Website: walmart
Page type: cart
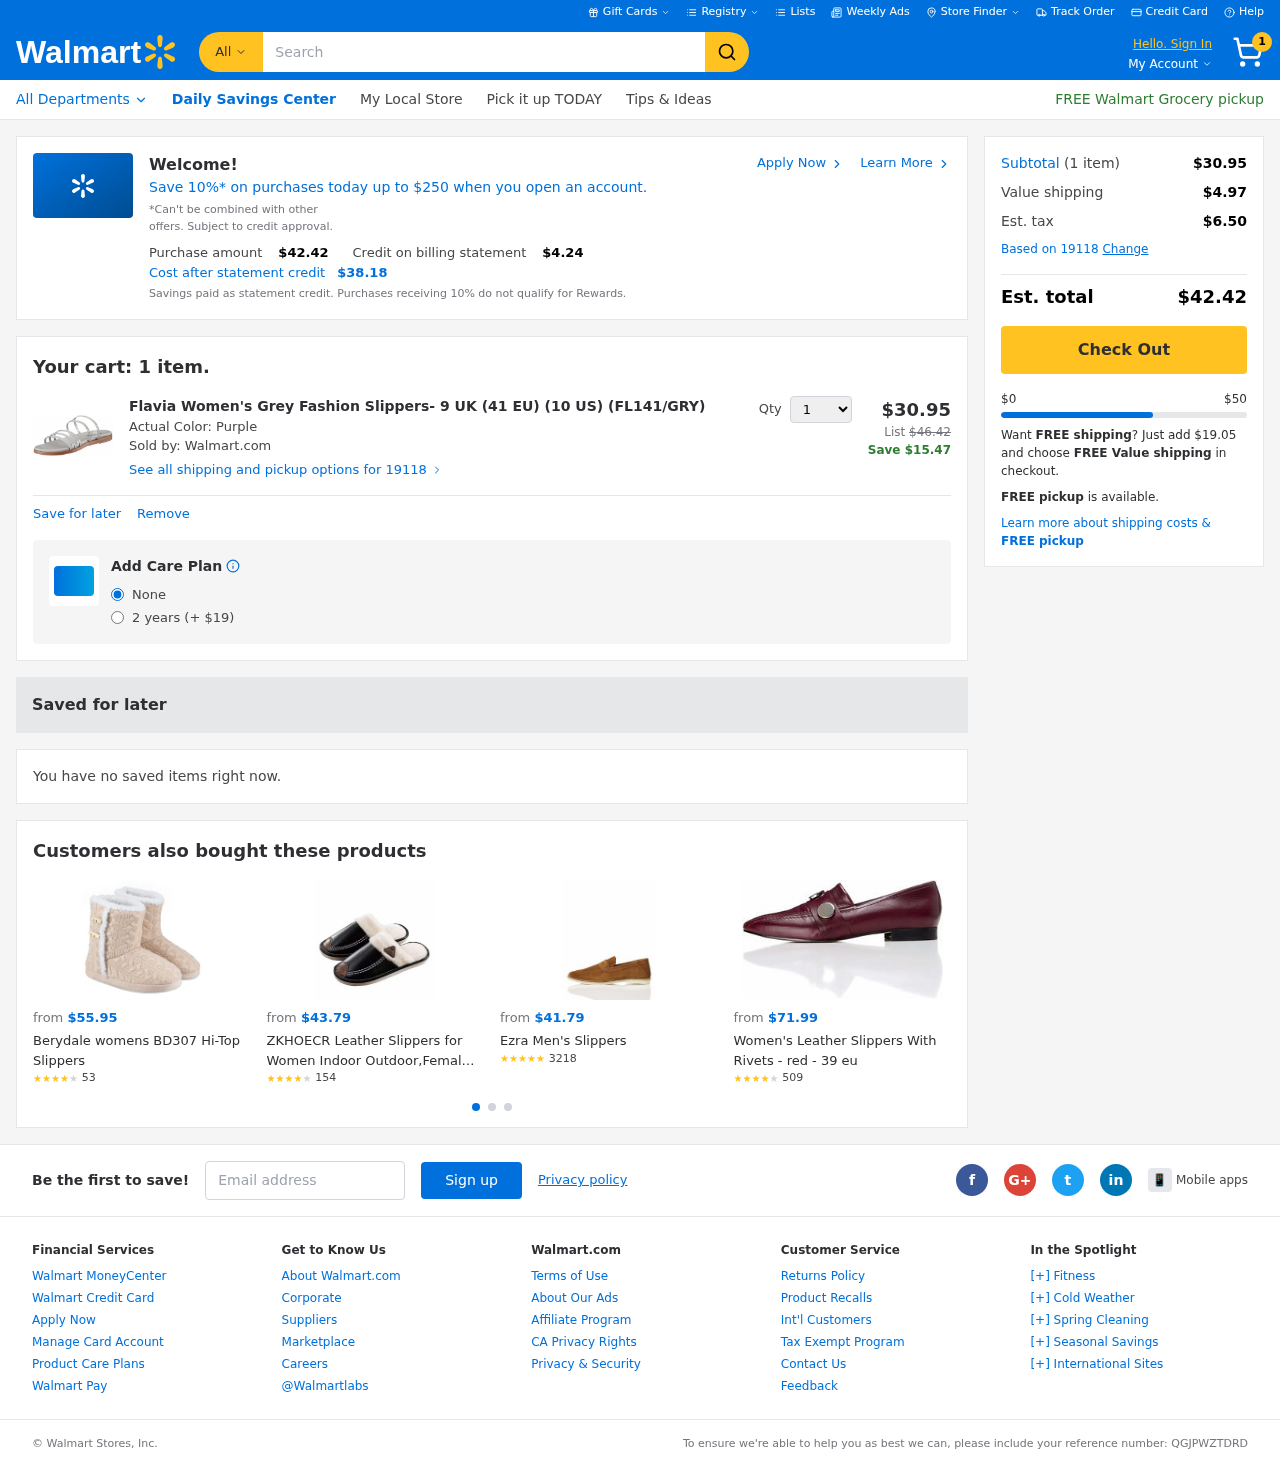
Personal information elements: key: PII_EMAIL
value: pbass@gmail.com
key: PII_POSTCODE
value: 19118
Product elements: key: PRODUCT1_NAME
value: Flavia Women's Grey Fashion Slippers- 9 UK (41 EU) (10 US) (FL141/GRY)
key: PRODUCT1_PRICE
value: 30.95
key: PRODUCT1_QUANTITY
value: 1
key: PRODUCT2_NAME
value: Berydale womens BD307 Hi-Top Slippers
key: PRODUCT2_NUM_RATINGS
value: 53
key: PRODUCT2_PRICE
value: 55.95
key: PRODUCT2_RATING
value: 3.7
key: PRODUCT3_NAME
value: ZKHOECR Leather Slippers for Women Indoor Outdoor,Femal Cozy Cotton Lightweight Warm Shoes Winter An
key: PRODUCT3_NUM_RATINGS
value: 154
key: PRODUCT3_PRICE
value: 43.79
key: PRODUCT3_RATING
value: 4.1
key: PRODUCT4_NAME
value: Ezra Men's Slippers
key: PRODUCT4_NUM_RATINGS
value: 3218
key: PRODUCT4_PRICE
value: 41.79
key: PRODUCT4_RATING
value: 4.7
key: PRODUCT5_NAME
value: Women's Leather Slippers With Rivets -  red -  39 eu
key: PRODUCT5_NUM_RATINGS
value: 509
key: PRODUCT5_PRICE
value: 71.99
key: PRODUCT5_RATING
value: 3.9
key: PRODUCT1_ORIGINAL_PRICE
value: $46.42
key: PRODUCT1_SAVINGS
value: Save $15.47
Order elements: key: ORDER_NUM_ITEMS
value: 1
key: ORDER_TOTAL
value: $42.42
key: PROMO_TOTAL_AFTER_CREDIT
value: $38.18
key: ORDER_SUBTOTAL
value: $30.95
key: ORDER_SHIPPING_COST
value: $4.97
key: ORDER_TAX
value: $6.50
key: FREE_SHIPPING_REMAINING
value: $19.05
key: ORDER_REFERENCE_NUMBER
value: QGJPWZTDRD
Search elements: key: HEADER_SEARCH
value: Search
Other elements: key: PROMO_CREDIT
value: $4.24